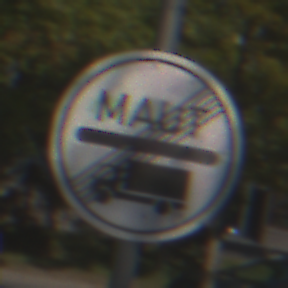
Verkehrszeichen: EndeMautpflicht
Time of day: Midday
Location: Outdoor (Urban)
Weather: Clear
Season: NotSpecified
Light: Natural